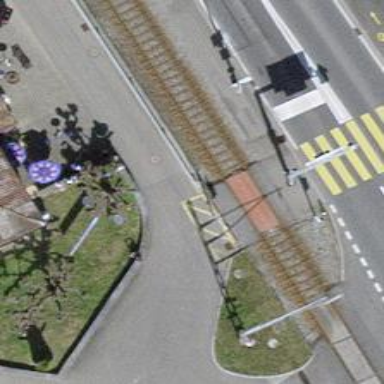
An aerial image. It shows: Railway crossing with lights.